Question: making a new jsp and got a mock-up from some analyst. Notice the sections "Favorites" and "Favorite Management Options" with the lines and border around them. How would I style something like that?
All the other stuff is straight forward like the select boxes and data fields.

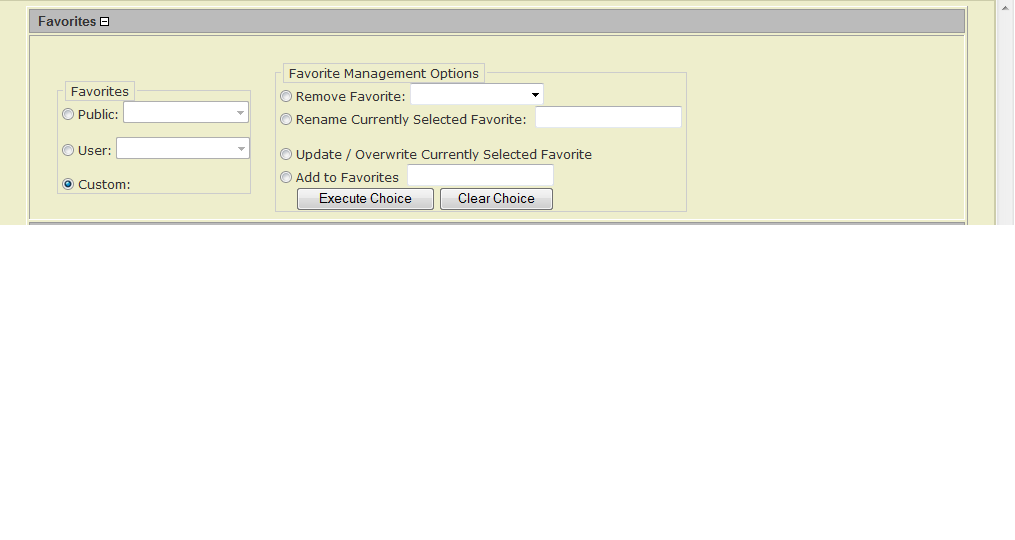
Answer: This uses the following pattern:
'''
<form>
<fieldset>
<legend>Favorites</legend>
... form elements
</fieldset>
</form>
'''
The fieldset is the wrapper:
'''
fieldset {
border:1px solid #d0d0d0
}
'''
the legend is the title:
'''
legend {
font-size:12px;
font-weight:bold
border:1px solid #d0d0d0
}
'''
You can apply various CSS stylings to make it look the way you want.
See: <URL>